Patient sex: M
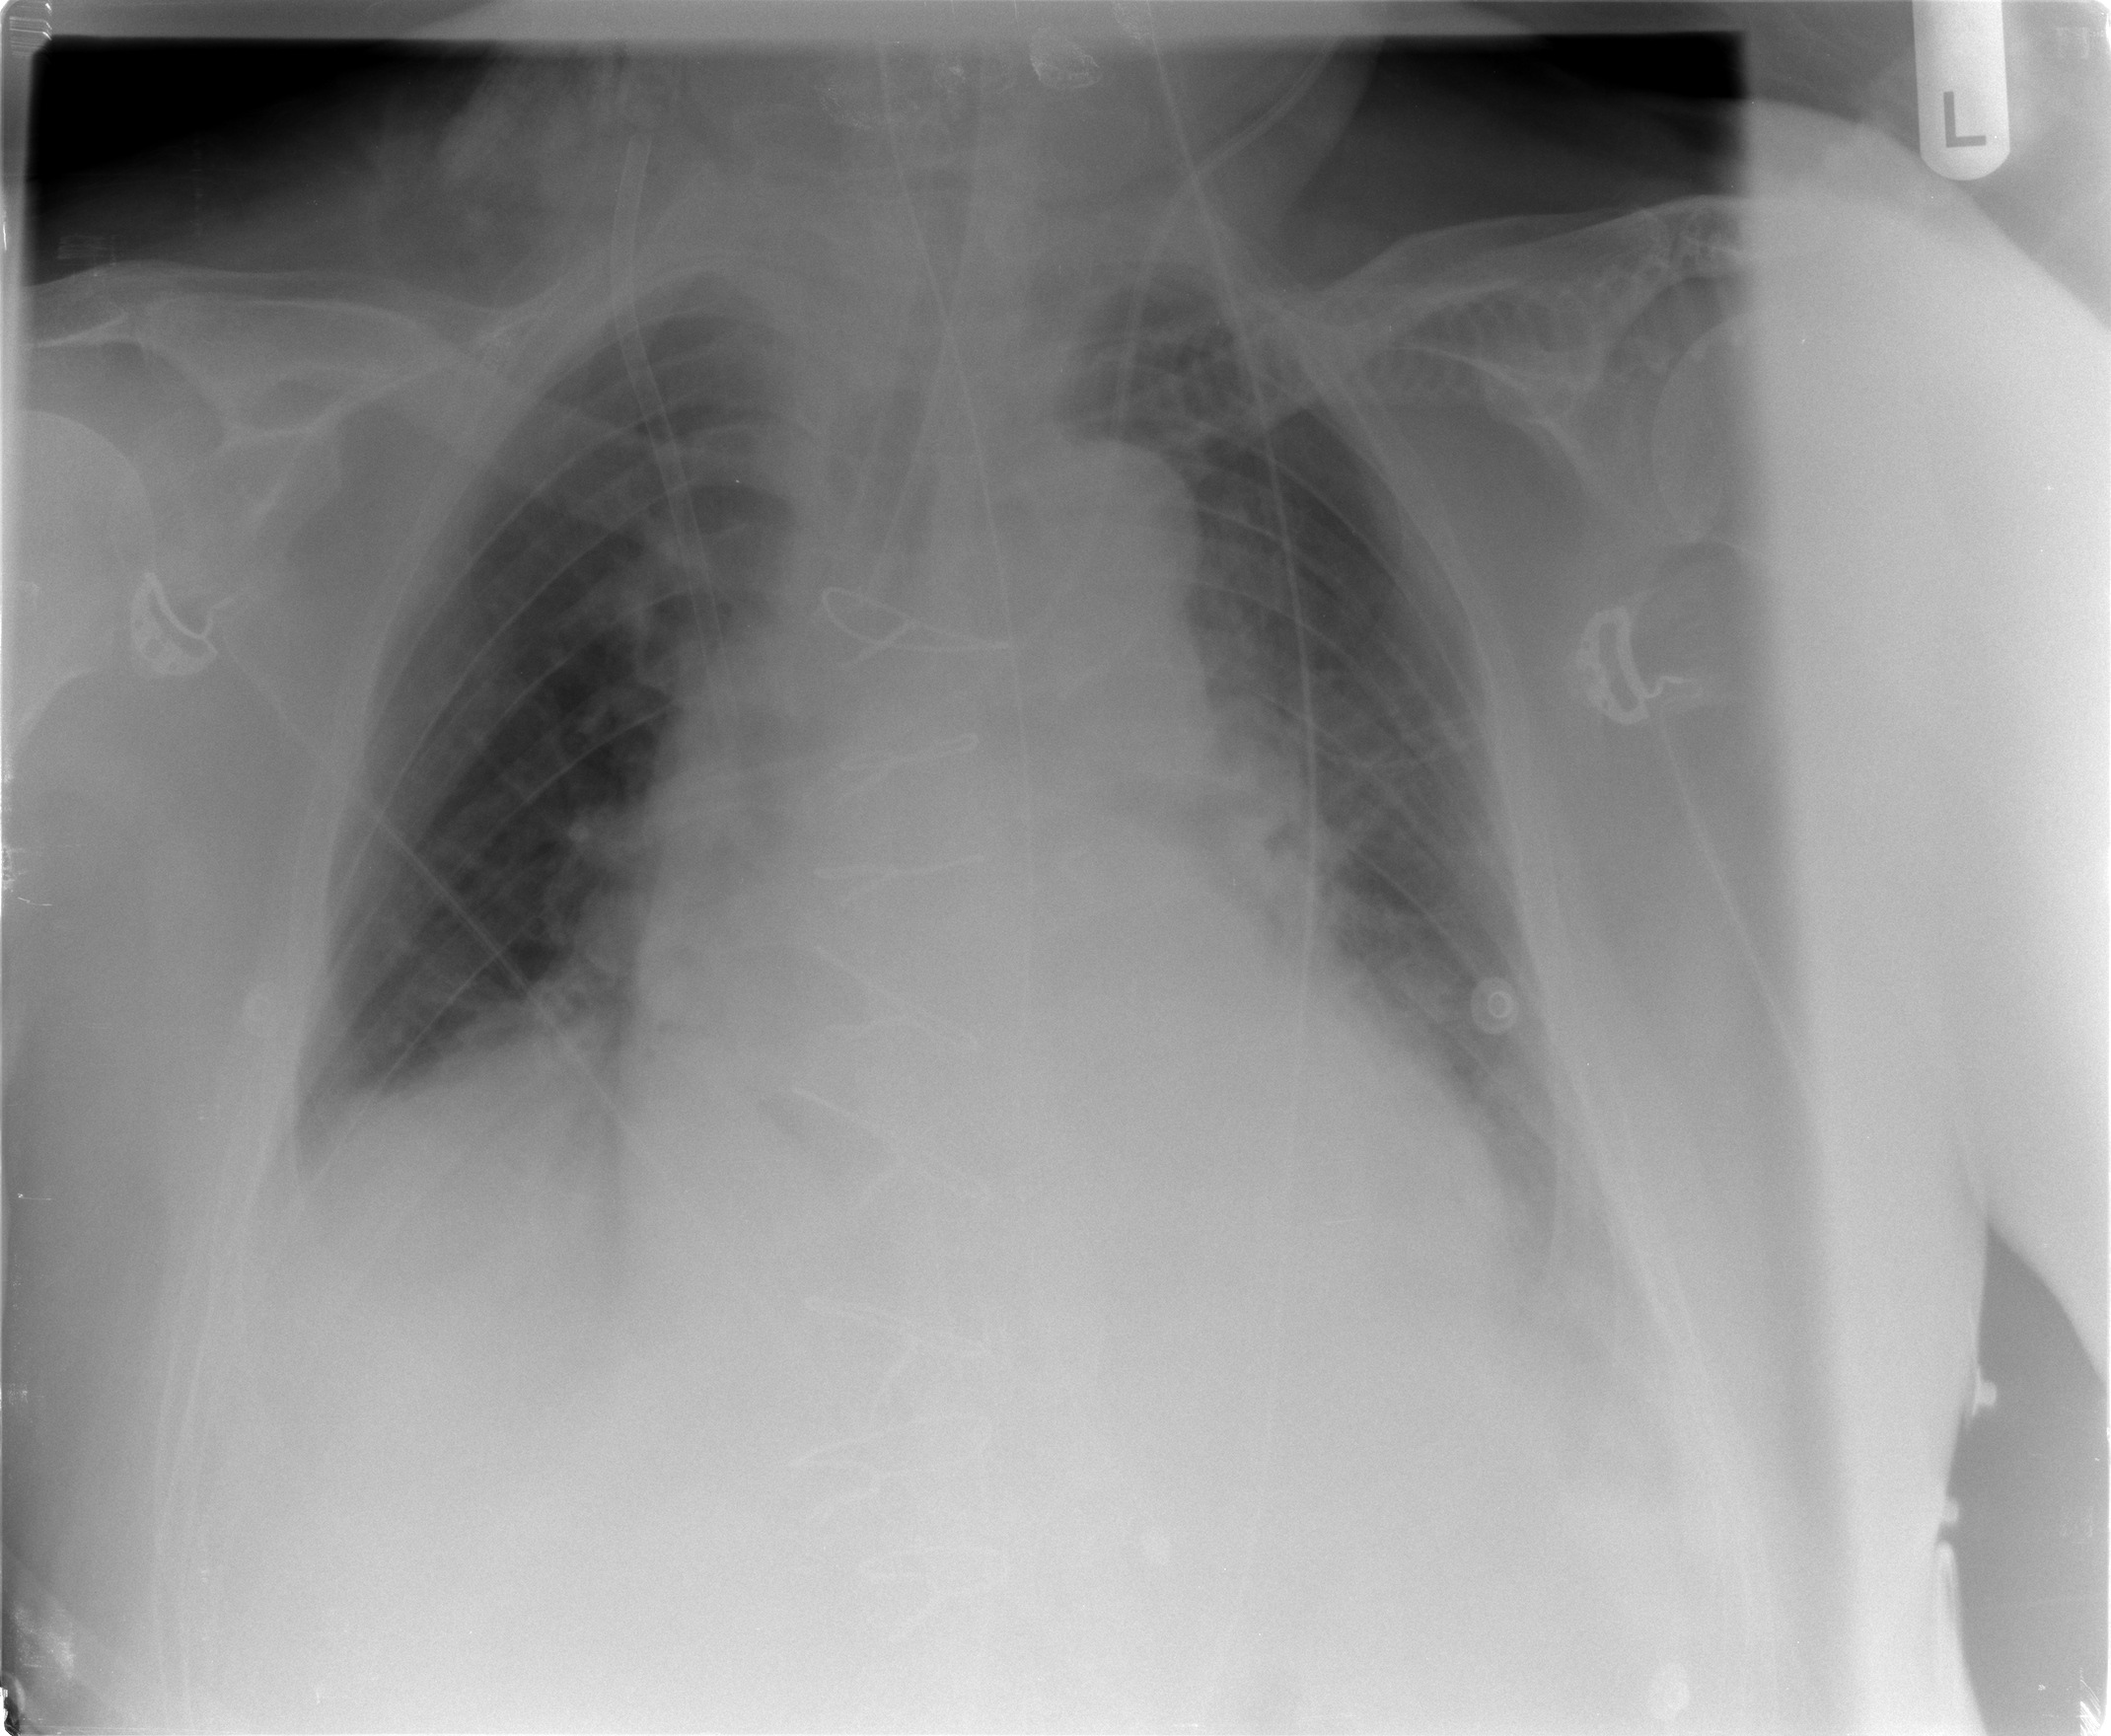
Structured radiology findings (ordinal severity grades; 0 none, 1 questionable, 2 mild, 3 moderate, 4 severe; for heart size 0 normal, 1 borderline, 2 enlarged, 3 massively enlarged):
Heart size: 3
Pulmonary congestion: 1
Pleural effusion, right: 0
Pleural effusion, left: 2
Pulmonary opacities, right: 0
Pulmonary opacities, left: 1
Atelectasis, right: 2
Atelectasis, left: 2